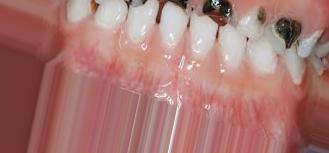
Condition: Caries